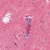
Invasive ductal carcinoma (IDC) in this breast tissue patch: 0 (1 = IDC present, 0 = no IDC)